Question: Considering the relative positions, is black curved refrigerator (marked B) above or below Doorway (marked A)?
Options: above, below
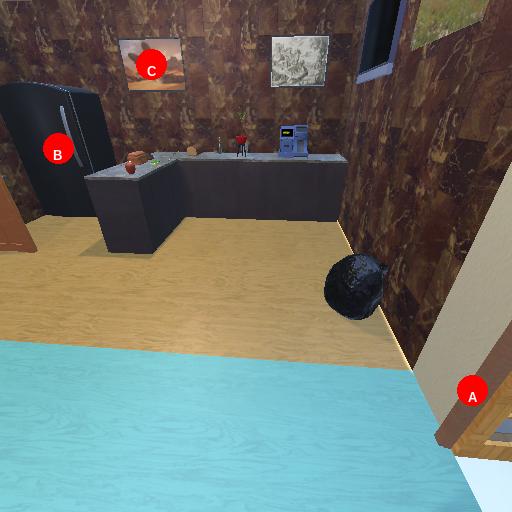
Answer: above